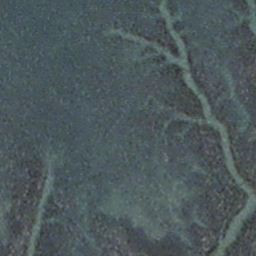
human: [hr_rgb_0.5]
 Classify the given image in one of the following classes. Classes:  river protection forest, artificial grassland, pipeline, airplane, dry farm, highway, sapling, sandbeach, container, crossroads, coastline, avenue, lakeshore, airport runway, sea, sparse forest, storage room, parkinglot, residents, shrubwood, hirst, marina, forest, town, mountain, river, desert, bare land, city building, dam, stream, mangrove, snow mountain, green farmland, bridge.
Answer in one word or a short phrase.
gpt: stream